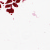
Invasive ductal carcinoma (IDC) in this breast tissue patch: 0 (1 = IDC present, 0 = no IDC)